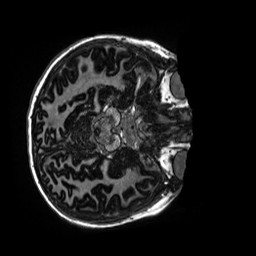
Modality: MP2RAGE
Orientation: axial
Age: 11
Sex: male
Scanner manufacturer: siemens
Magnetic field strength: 3 T
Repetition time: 4 s
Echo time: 0.00303 s